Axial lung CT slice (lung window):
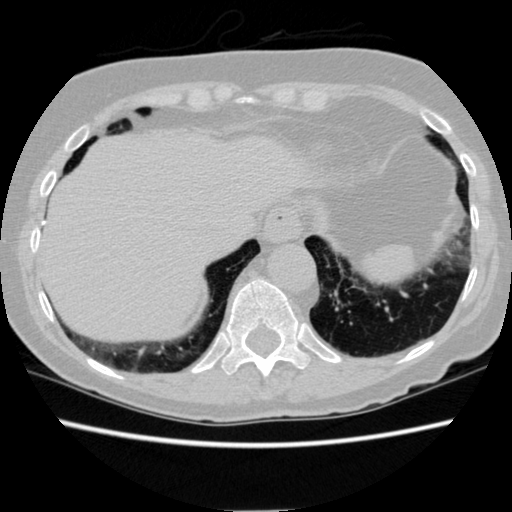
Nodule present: no